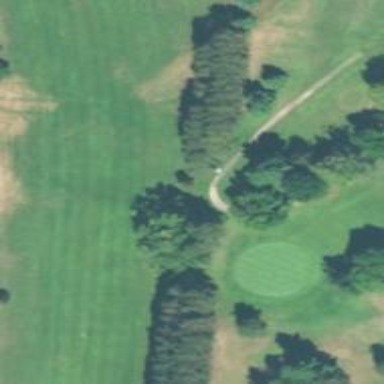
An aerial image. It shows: Footway that doubles as golf path.